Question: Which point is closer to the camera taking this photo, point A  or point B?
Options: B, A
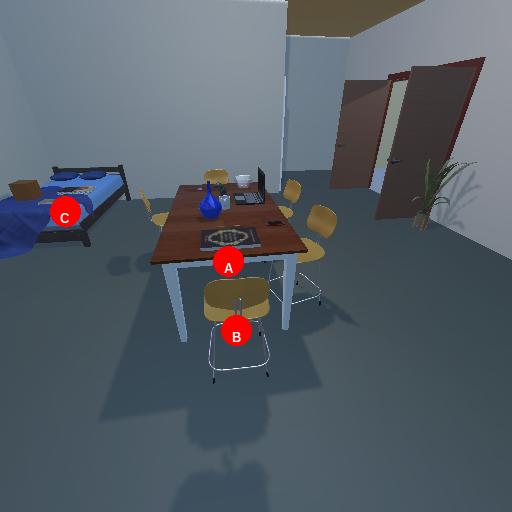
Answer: B